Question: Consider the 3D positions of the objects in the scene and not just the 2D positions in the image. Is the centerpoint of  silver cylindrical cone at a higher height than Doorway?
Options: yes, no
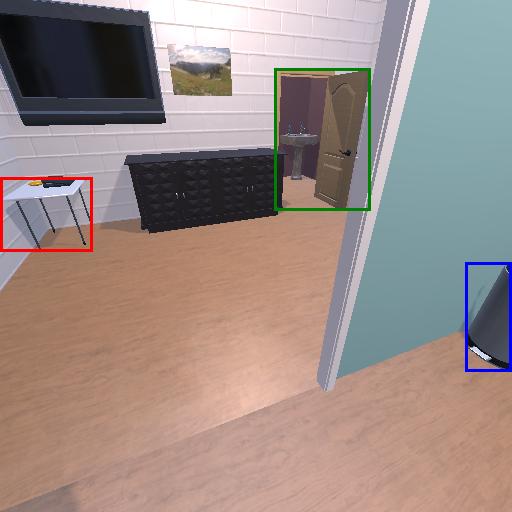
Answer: yes